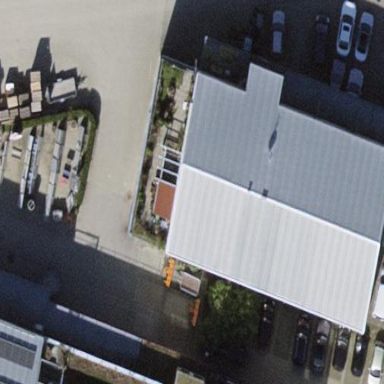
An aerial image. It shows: Commercial building.